Question: I have a problem with 'pickle.load()' from a file. Dump and load is done in 'dill_read_write.py':
'''
import os
import dill
from contact_geometry import ContactGeometry
def write_pickle(obj, filename):
os.chdir(os.path.abspath(os.path.join(os.path.dirname(__file__))))
filename = os.path.join(os.getcwd(), filename)
with open(filename, 'wb') as output_:
dill.dump(obj, output_)
def read_pickle(filename):
with open(filename, 'rb') as input_:
return dill.load(input_)
if __name__ == "__main__":
read_pickle("ground_.pkl")
'''
Saving object 'ContactGeometry' data to pickle file is done when the PyQt application (project) is running. Function 'write()' is called in 'moduleC.py':
'''
from contact_geometry import ContactGeometry
from moduleA.moduleB import dill_read_write
class Foo(FooItem):
def __init__(self,...):
...
def createGeometry(self):
contact_geometry_ = ContactGeometry()
# save object to pickle file
dill_read_write.write_pickle(contact_geometry_, "object_data.pkl")
'''
The object is saved and pickle file is created. But when I run only the file 'dill_read_write.py' to read (load) object data from pickle file I get the following error:
'''
Traceback (most recent call last):
File "C:\projectName\moduleA\moduleB\dill_read_write.py", line 29, in <module>
read("ground_.pkl")
File "C:\projectName\moduleA\moduleB\dill_read_write.py", line 24, in read
return dill.load(input_)
File "C:\Python27\lib\site-packages\dill-0.2.2-py2.7.egg\dill\dill.py", line 199, in load
obj = pik.load()
File "C:\Python27\Lib\pickle.py", line 858, in load
dispatch<URL>
File "C:\Python27\Lib\pickle.py", line 1090, in load_global
klass = self.find_class(module, name)
File "C:\Python27\lib\site-packages\dill-0.2.2-py2.7.egg\dill\dill.py", line 278, in find_class
return StockUnpickler.find_class(self, module, name)
File "C:\Python27\Lib\pickle.py", line 1124, in find_class
__import__(module)
ImportError: No module named moduleA.moduleB.contact_geometry
'''
I searched a bit and found that 'dill' can perform better than 'pickle' with classes but I am having problems to implement it. I've also found that I have to implement '__reduce__()' in class 'ContactGeometry' in file 'contact_geometry.py'.
'''
class ContactGeometry(object):
def __init__(self, ...):
...
def __reduce__(self):
return (self.__class__, (os.path.realpath(__file__))
'''
But I am not sure what should return this method? How could I successfully load pickle file from the current situation?
Below is the project structure, if it is any help.

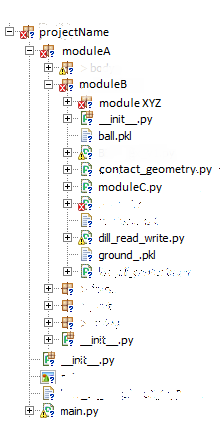
Answer: You cannot run a python file a package like that; it wouldn't find the toplevel package names. I'd propose any of the following:
1. Write a start script in at the top level (where the main.py is), that imports and runs the read_write_dill from moduleA.moduleB
2. Instead in the top level directory, where the main is, you can run that module with python -m moduleA.moduleB.dill_read_write.
3. Or, my preferred alternative, write a setup.py for your project and write a script for that utility.